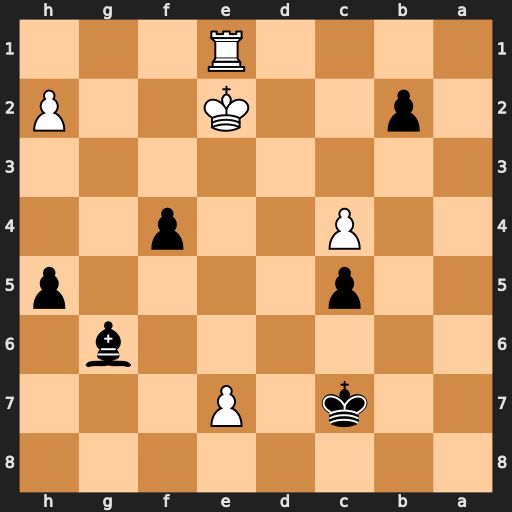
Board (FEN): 8/2k1P3/6b1/2p4p/2P2p2/8/1p2K2P/4R3
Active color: b
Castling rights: -
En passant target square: -
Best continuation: Kd7 Kf3 Ke8